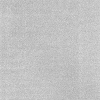
Atmospheric dust classification: dusty